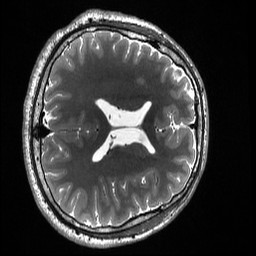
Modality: T2w
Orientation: axial
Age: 23
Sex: male